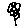
Label: flower